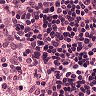
Metastatic tissue present: no